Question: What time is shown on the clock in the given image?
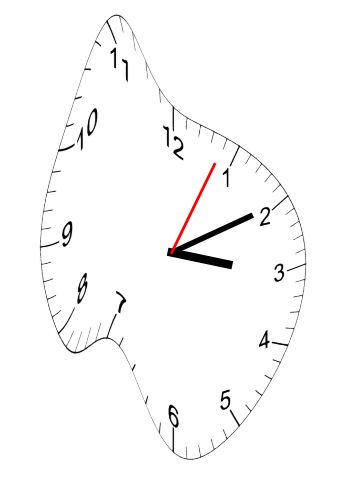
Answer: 03:10:04